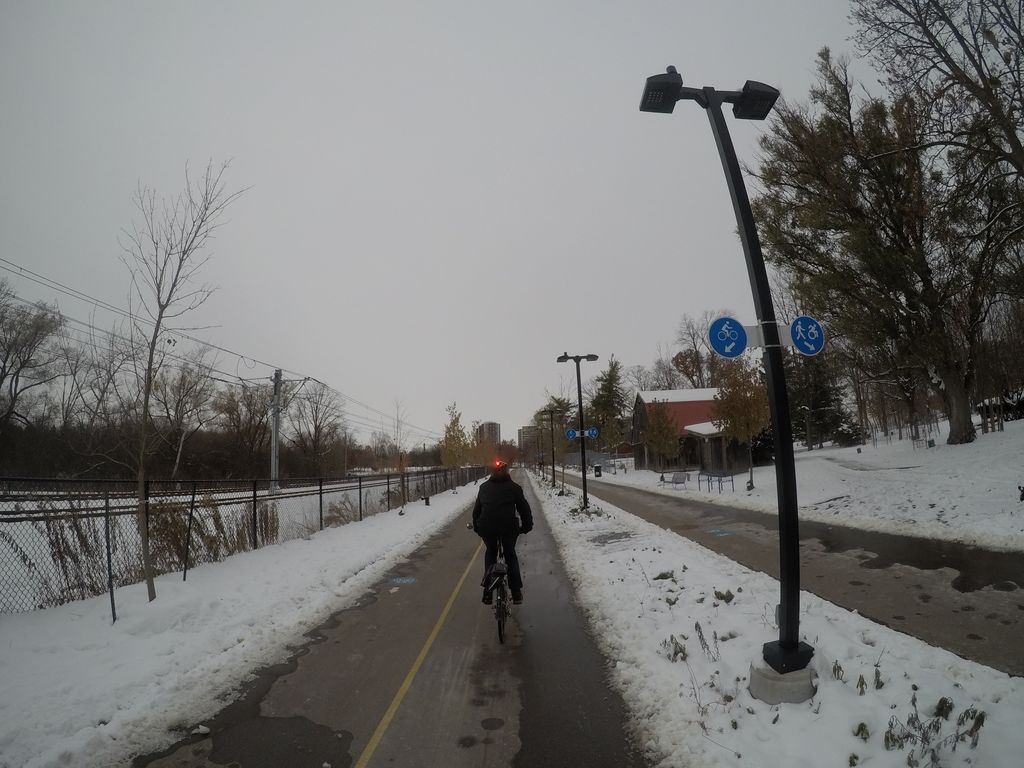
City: kitchener-waterloo